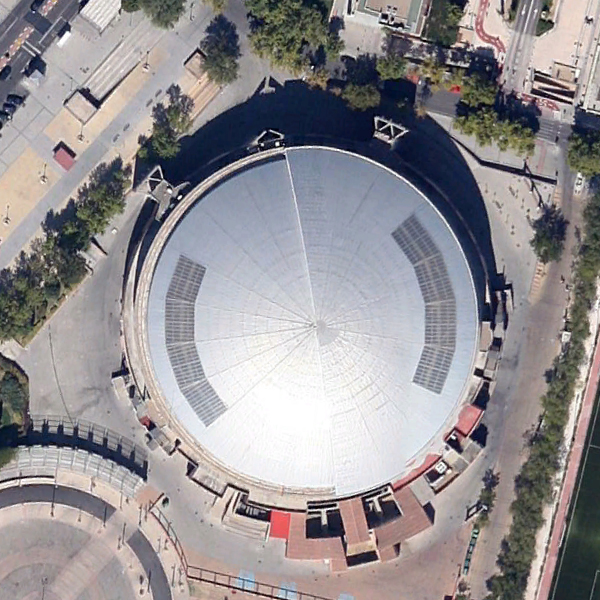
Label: Center